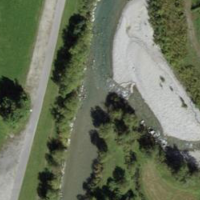
EUNIS habitat code: 56
Species observed at this site:
Rumex alpinus
Geum rivale